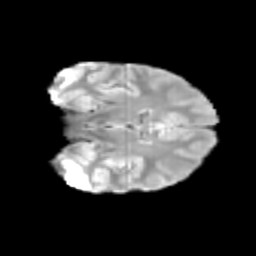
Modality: T2w
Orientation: coronal
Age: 13
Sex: female
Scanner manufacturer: siemens
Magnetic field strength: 3 T
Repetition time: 3.8 s
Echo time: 0.07 s